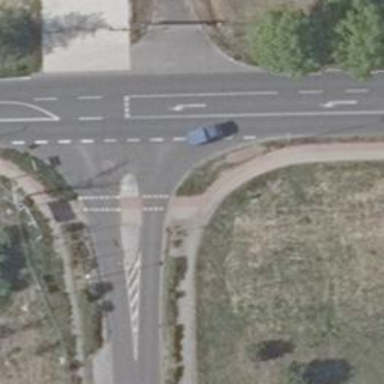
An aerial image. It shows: Road with "give way" sign.